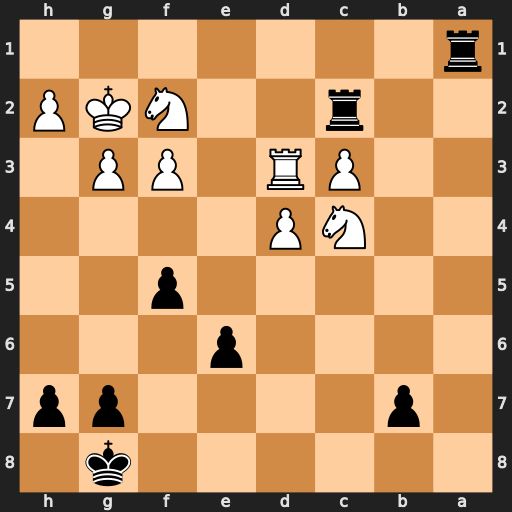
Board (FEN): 6k1/1p4pp/4p3/5p2/2NP4/2PR1PP1/2r2NKP/r7
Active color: b
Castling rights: -
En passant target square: -
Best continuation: Raa2 Rd2 Rxd2 Nxd2 Rxd2